Field crop: tomato
Growth stage: 1
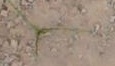
Species: cyperus